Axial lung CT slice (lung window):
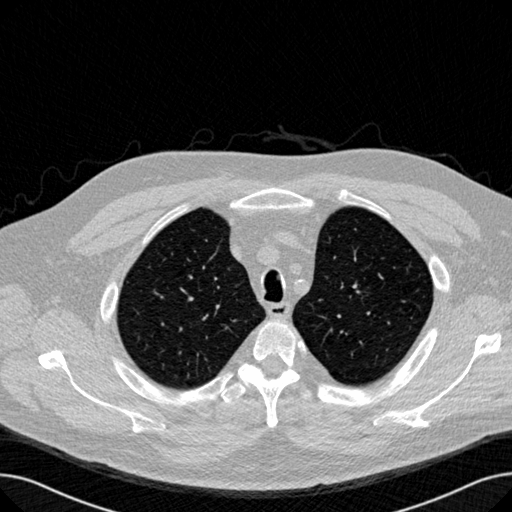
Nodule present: no